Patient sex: M
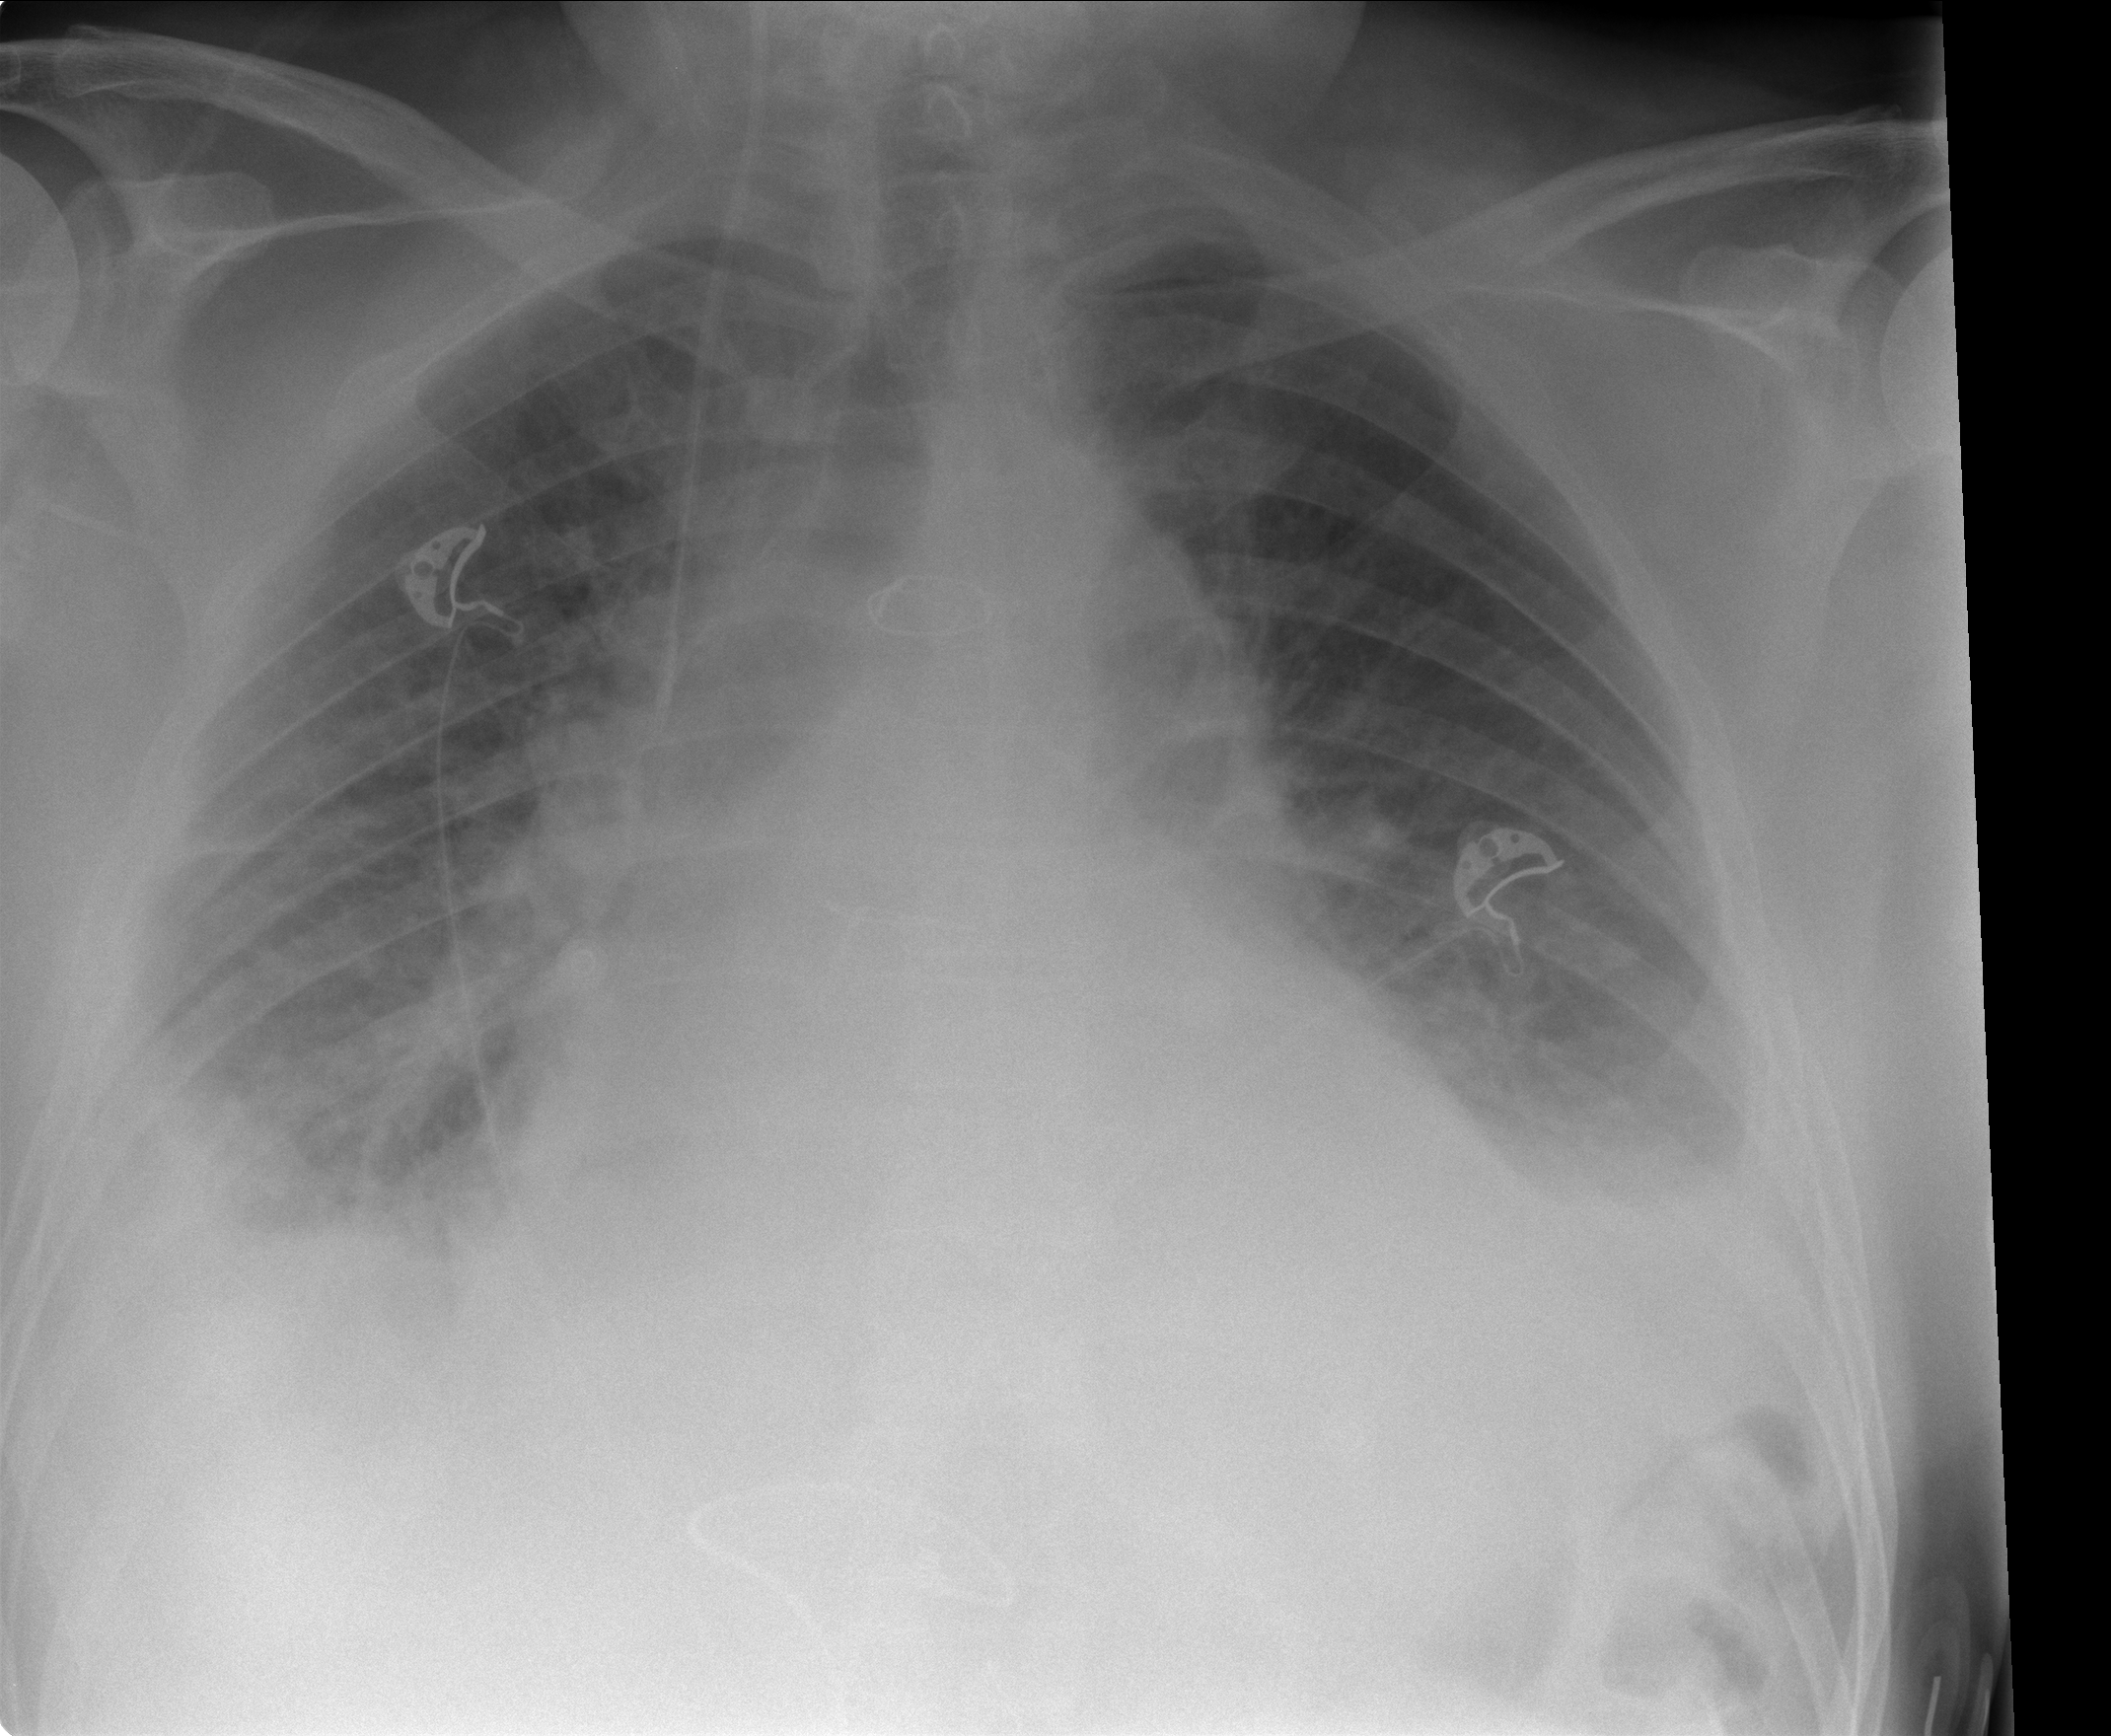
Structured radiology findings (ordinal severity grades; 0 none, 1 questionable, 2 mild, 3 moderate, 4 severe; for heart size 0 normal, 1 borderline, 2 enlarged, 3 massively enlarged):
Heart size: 2
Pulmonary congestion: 2
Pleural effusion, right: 3
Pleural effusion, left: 2
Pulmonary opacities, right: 2
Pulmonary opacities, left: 2
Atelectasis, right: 3
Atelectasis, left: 2